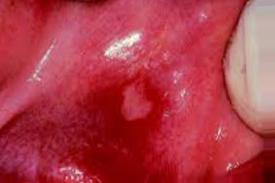
Condition: Mouth Ulcer